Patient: sex M, age 64
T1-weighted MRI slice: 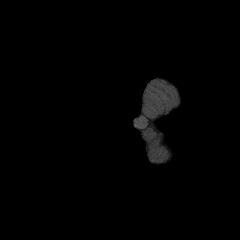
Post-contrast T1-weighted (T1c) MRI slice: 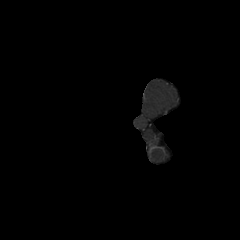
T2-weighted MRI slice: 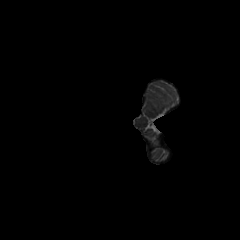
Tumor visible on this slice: no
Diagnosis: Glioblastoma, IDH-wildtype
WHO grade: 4